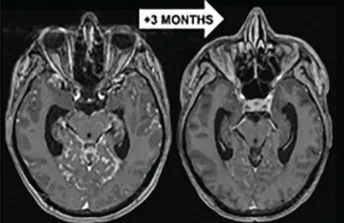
(C) Brain T1-WI MRI showing a diffuse PR of LM to WBRT (10*3 Gy) with concomitant IV trastuzumab-emtansine.
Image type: radiology (mri)